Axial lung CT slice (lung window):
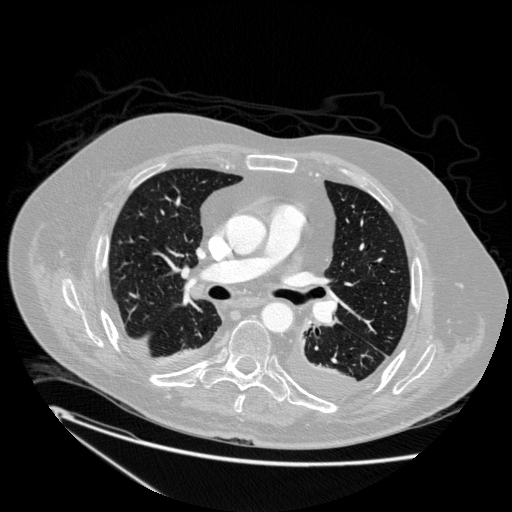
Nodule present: no